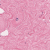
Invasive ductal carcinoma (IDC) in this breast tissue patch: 0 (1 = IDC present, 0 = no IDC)